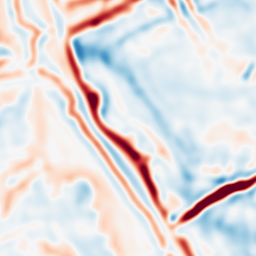
Category: multiscale
Decomposition family: log
Decomposition parameters: sigma: 5
Upsampling method: lanczos
Upsampling parameters: scale: 8
Upsampling scale: 8